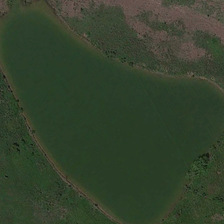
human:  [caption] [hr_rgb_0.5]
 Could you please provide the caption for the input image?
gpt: many green plants are around an almost triangular green pond .

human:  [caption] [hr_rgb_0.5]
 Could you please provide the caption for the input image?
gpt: many green plants are around an almost triangular green pond .

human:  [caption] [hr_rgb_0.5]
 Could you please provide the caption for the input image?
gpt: many green plants are around an almost triangular green pond .

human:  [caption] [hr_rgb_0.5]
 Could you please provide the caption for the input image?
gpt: many green plants are around an almost triangular green pond .

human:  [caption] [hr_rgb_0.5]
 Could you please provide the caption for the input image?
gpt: many green plants are around an almost triangular green pond .